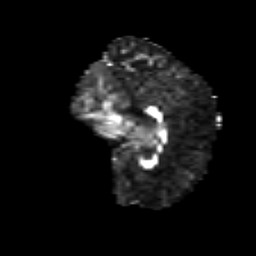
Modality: FA
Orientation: sagittal
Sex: male
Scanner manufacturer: siemens
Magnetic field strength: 3 T
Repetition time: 5 s
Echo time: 0.071 s